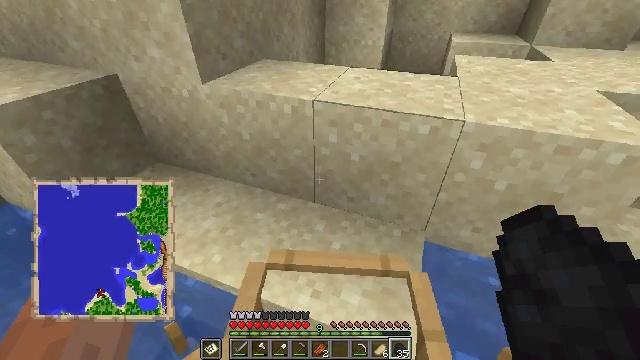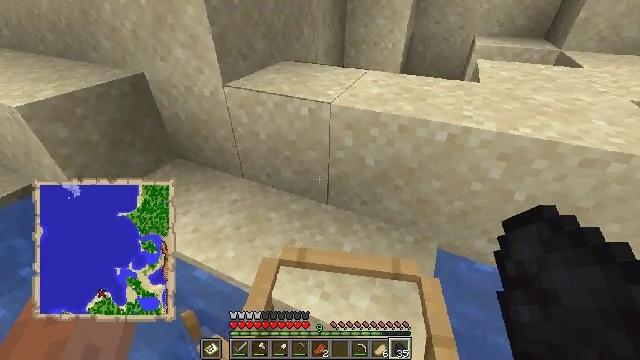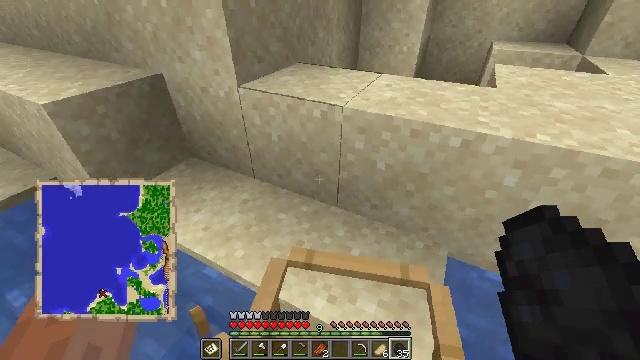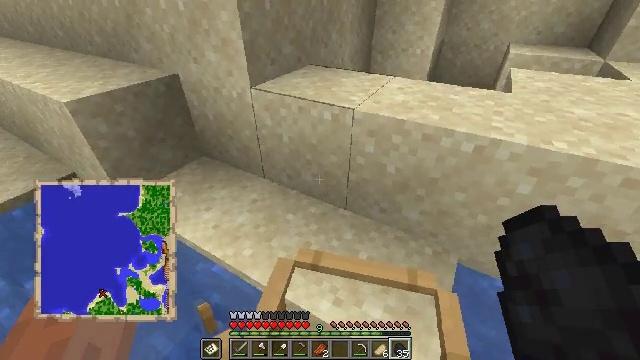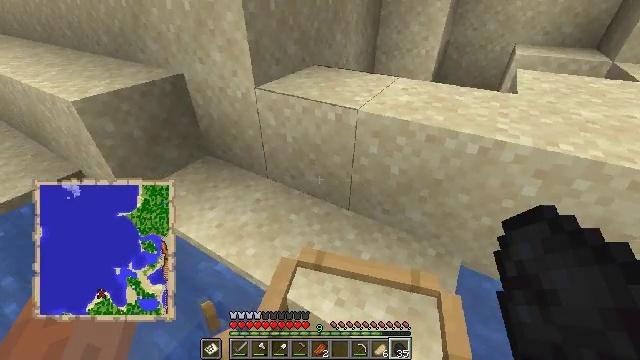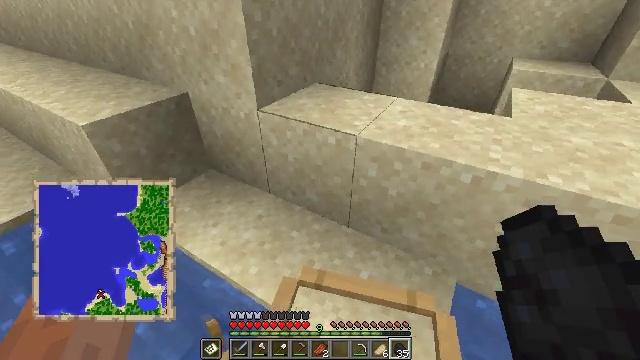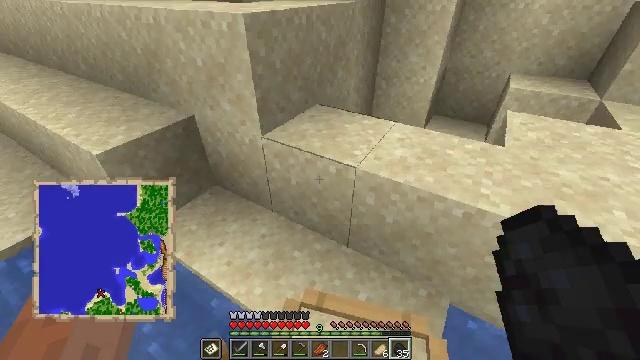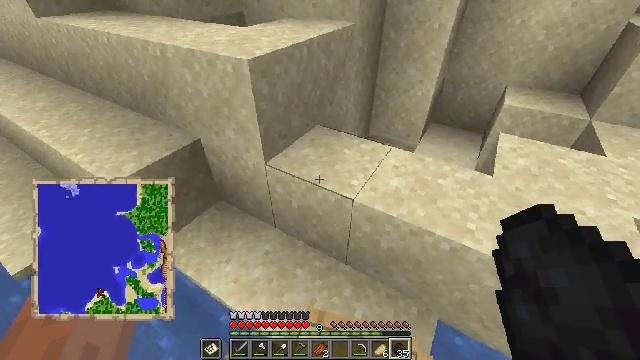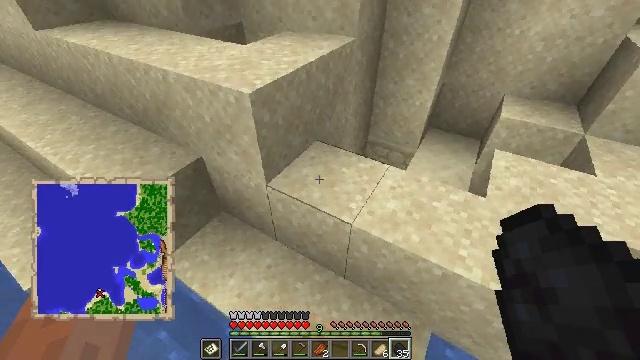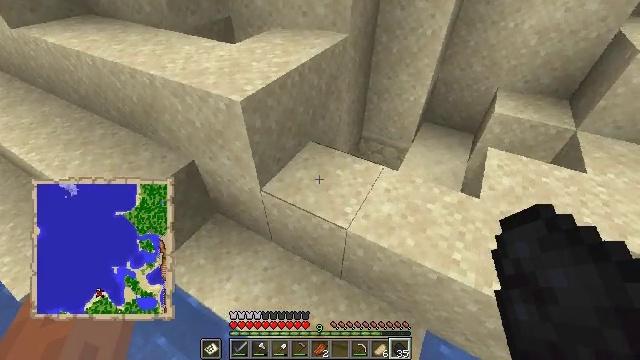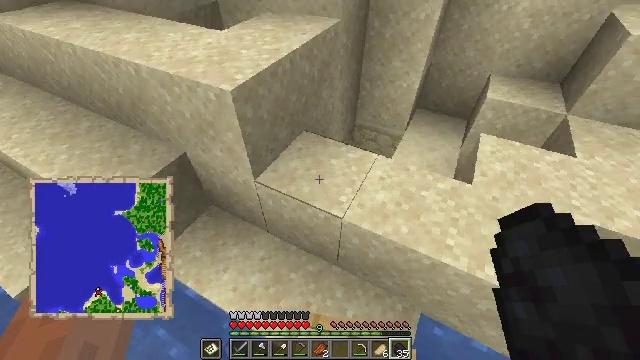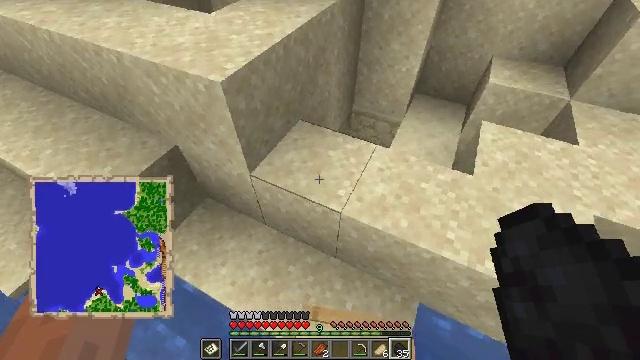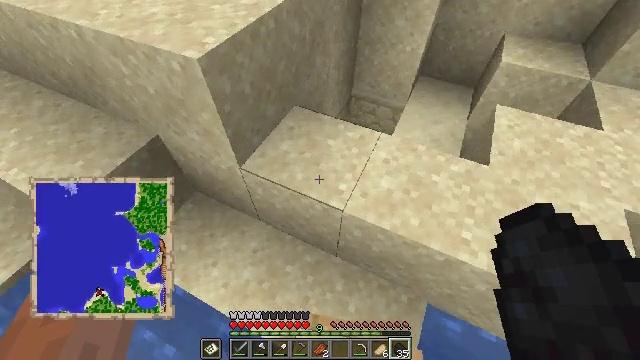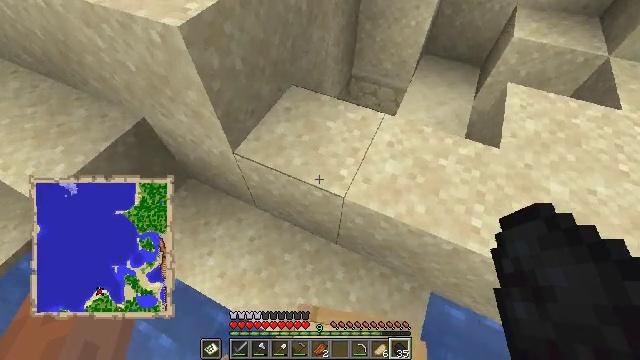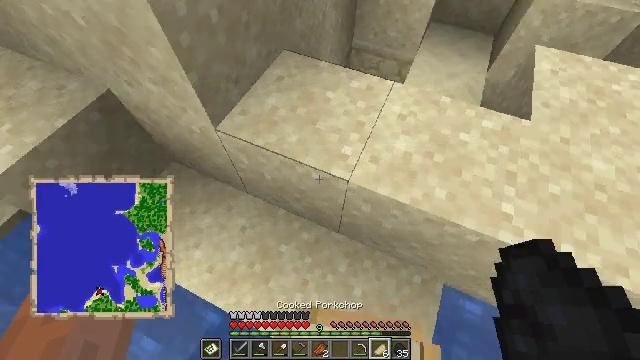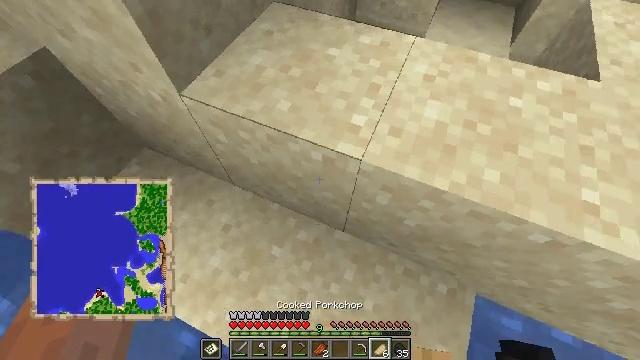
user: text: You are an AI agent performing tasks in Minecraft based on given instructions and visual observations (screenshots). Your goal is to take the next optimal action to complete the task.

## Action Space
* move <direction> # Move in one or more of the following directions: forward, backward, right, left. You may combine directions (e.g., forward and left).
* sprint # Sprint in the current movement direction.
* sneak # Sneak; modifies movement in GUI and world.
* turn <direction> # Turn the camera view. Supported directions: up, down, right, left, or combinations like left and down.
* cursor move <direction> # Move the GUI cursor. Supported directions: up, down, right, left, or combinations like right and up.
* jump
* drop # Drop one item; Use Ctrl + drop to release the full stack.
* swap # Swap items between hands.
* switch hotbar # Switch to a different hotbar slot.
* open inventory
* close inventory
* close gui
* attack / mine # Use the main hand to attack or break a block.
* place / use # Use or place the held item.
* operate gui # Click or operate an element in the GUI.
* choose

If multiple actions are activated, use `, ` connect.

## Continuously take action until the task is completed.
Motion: motion action
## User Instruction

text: Gather sand from the desert.
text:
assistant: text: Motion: turn left
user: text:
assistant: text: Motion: turn left
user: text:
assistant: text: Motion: turn left
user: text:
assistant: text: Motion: no_op
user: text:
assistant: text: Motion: move forward, jump
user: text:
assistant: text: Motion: move forward, jump
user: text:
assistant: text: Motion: move forward, turn down, jump
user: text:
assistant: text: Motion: move forward, turn down, jump
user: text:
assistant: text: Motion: move forward, turn right and down, jump
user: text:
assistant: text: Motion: move forward, turn right and down, jump
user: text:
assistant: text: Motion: move forward, turn right and down, jump
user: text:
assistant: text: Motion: move forward, turn down
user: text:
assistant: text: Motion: move forward, turn down
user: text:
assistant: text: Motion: turn down
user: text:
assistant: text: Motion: no_op
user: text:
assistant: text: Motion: no_op
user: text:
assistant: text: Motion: no_op
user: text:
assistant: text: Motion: no_op
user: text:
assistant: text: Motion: no_op
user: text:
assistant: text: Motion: no_op
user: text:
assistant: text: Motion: no_op
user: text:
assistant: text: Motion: no_op
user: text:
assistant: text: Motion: no_op
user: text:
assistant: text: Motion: no_op
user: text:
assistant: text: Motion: turn right
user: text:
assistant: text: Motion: turn right
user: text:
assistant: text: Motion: turn right
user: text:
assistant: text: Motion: turn right
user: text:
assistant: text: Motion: no_op
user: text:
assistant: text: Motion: no_op